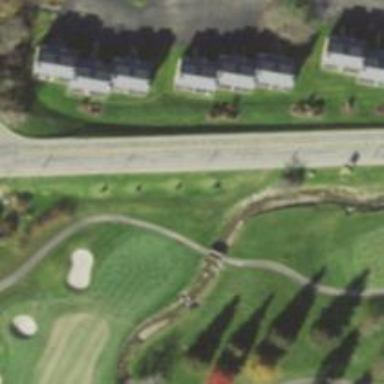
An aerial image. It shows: Bridge over path used as golf cartpath.